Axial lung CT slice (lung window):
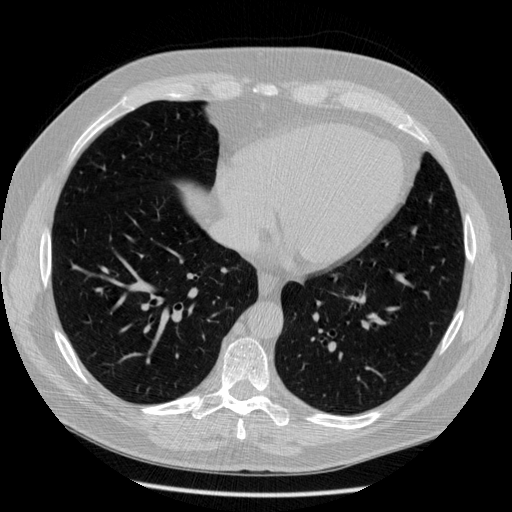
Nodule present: no